Aerial crown-view tile of a tropical tree (Barro Colorado Island, Panama), acquired 20250217:
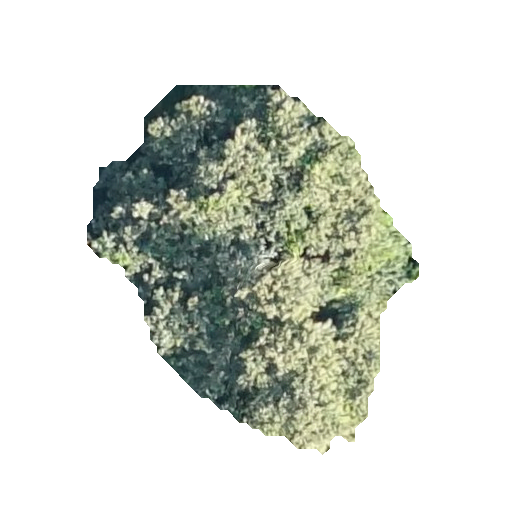
Species: Luehea seemannii
GBIF accepted scientific name: Luehea seemannii
Crown area: 116.425 m²